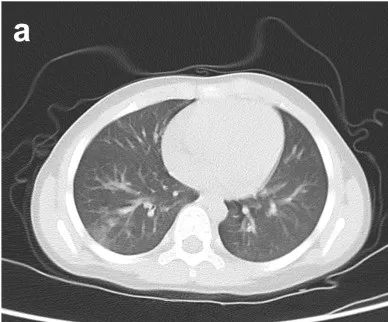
Chest CT indicates inflammation and other lesions in the lung of four patients. Chest CT in case 1.
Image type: radiology (ct)